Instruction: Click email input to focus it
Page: traveler
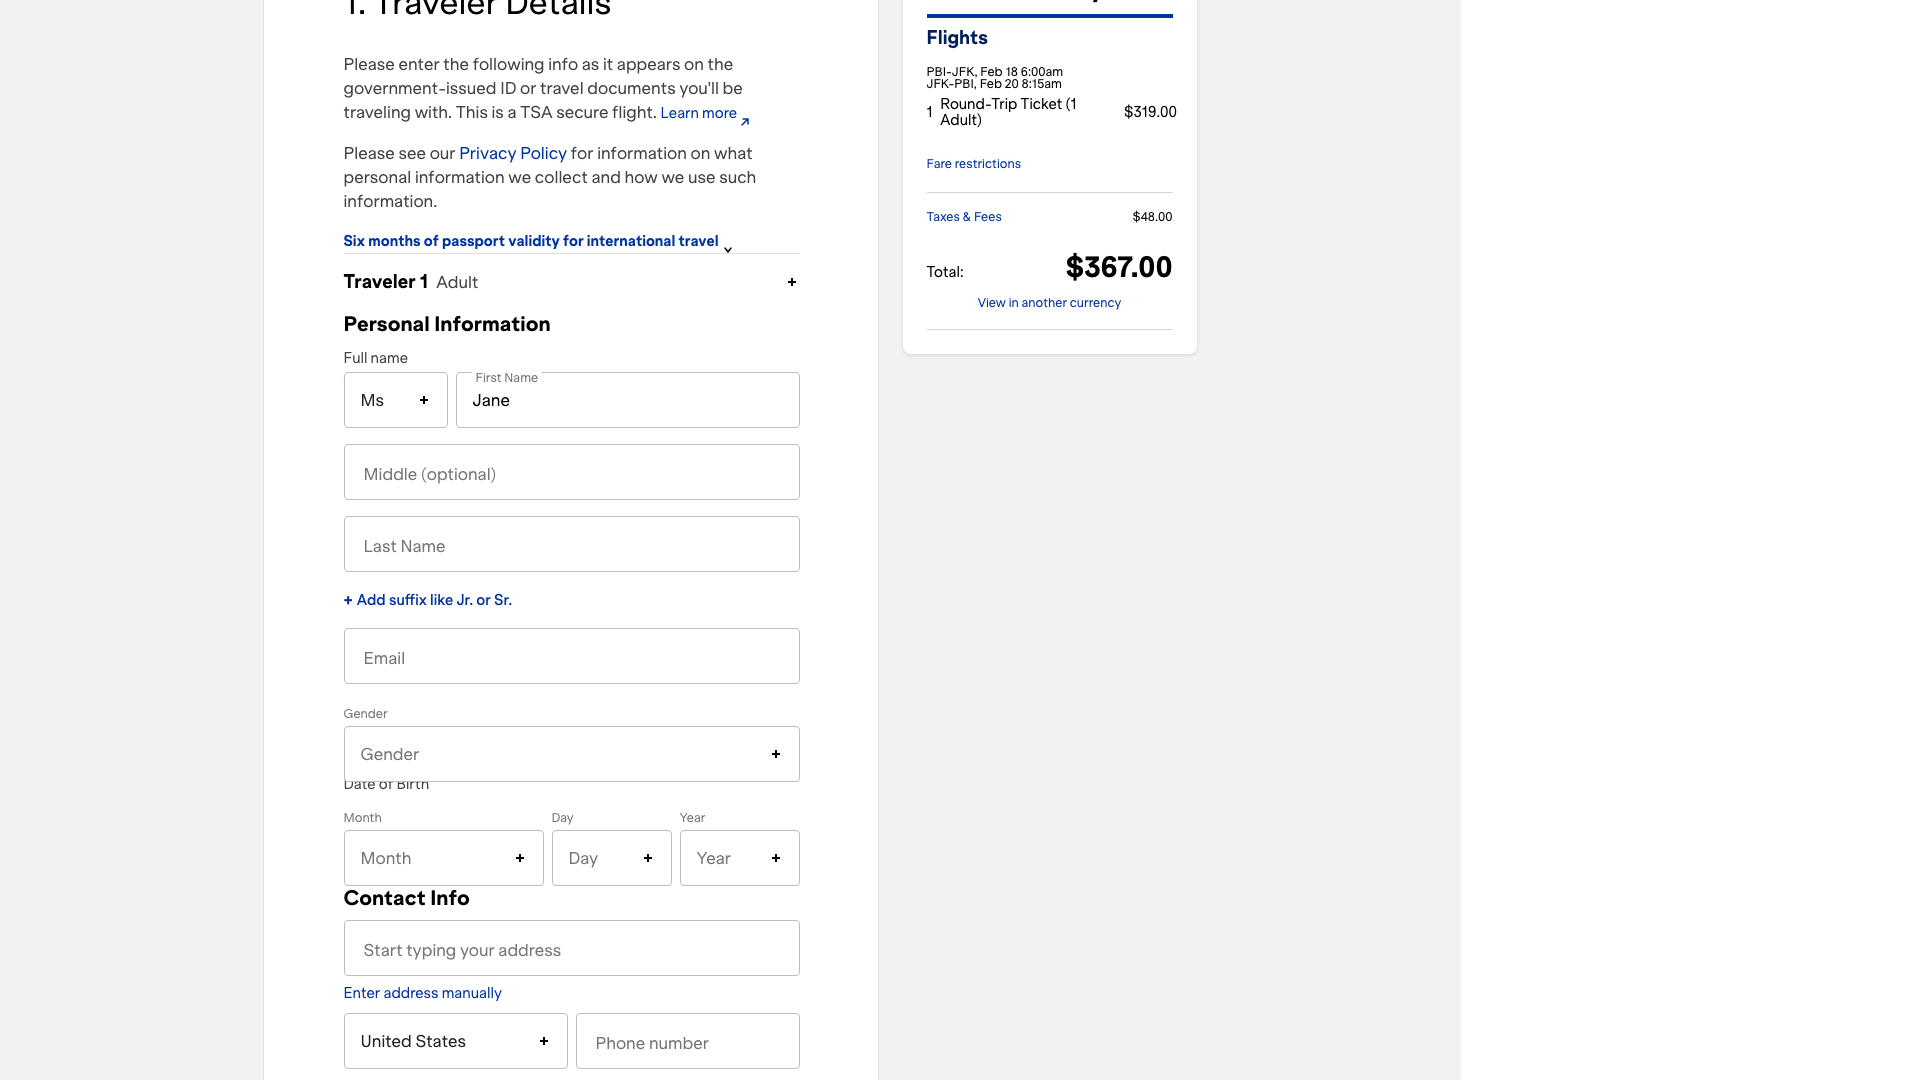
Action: click